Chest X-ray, AP view. Patient: 63 years old, sex M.
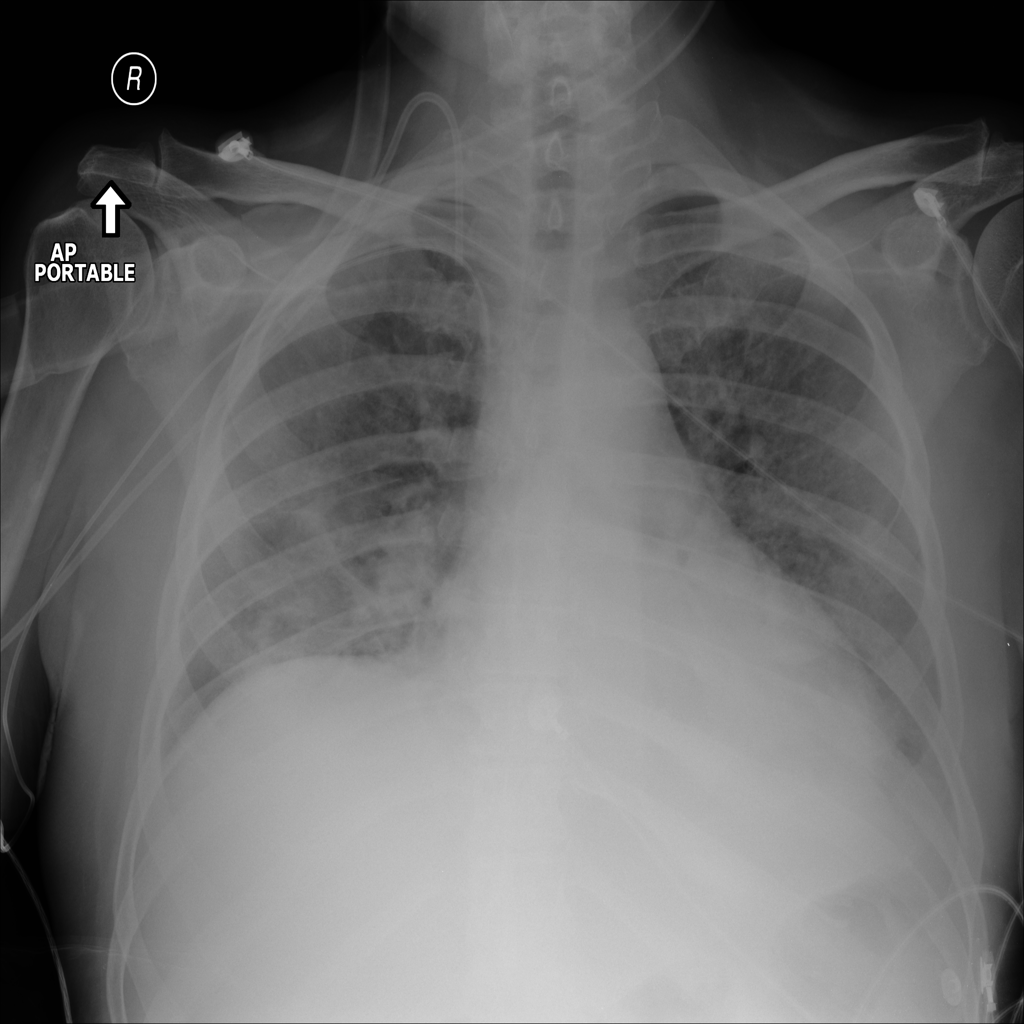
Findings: Atelectasis, Consolidation